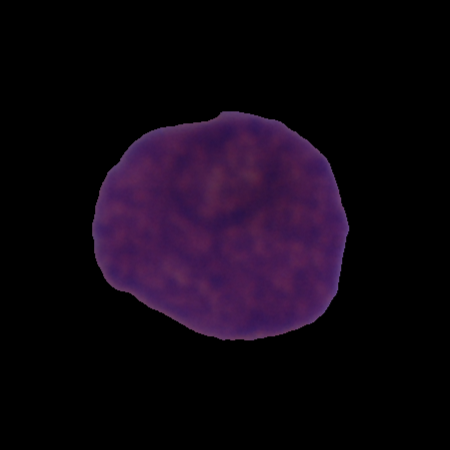
Label: cancer